Interaction volume radius: 5 \u00c5
Interaction volume height: 40 \u00c5
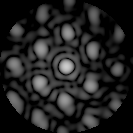
Disorder parameter: 0.3364